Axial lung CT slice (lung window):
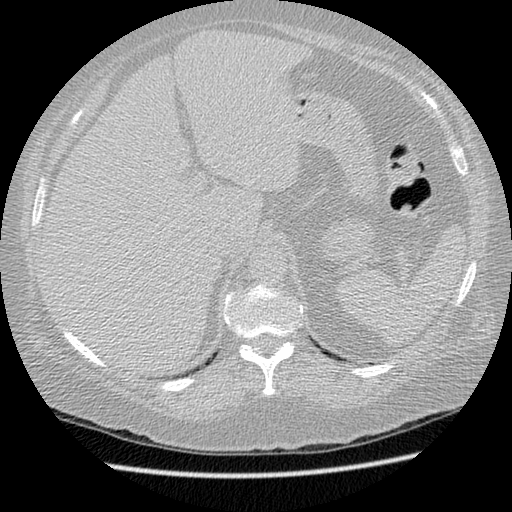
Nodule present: no